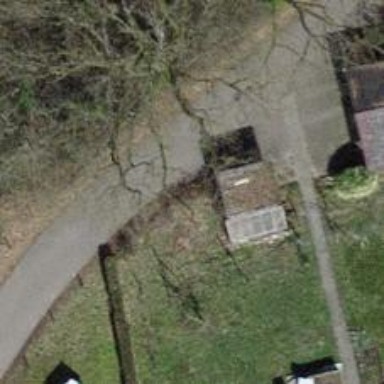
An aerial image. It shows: Brown bench.